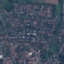
Land use / land cover class: Residential